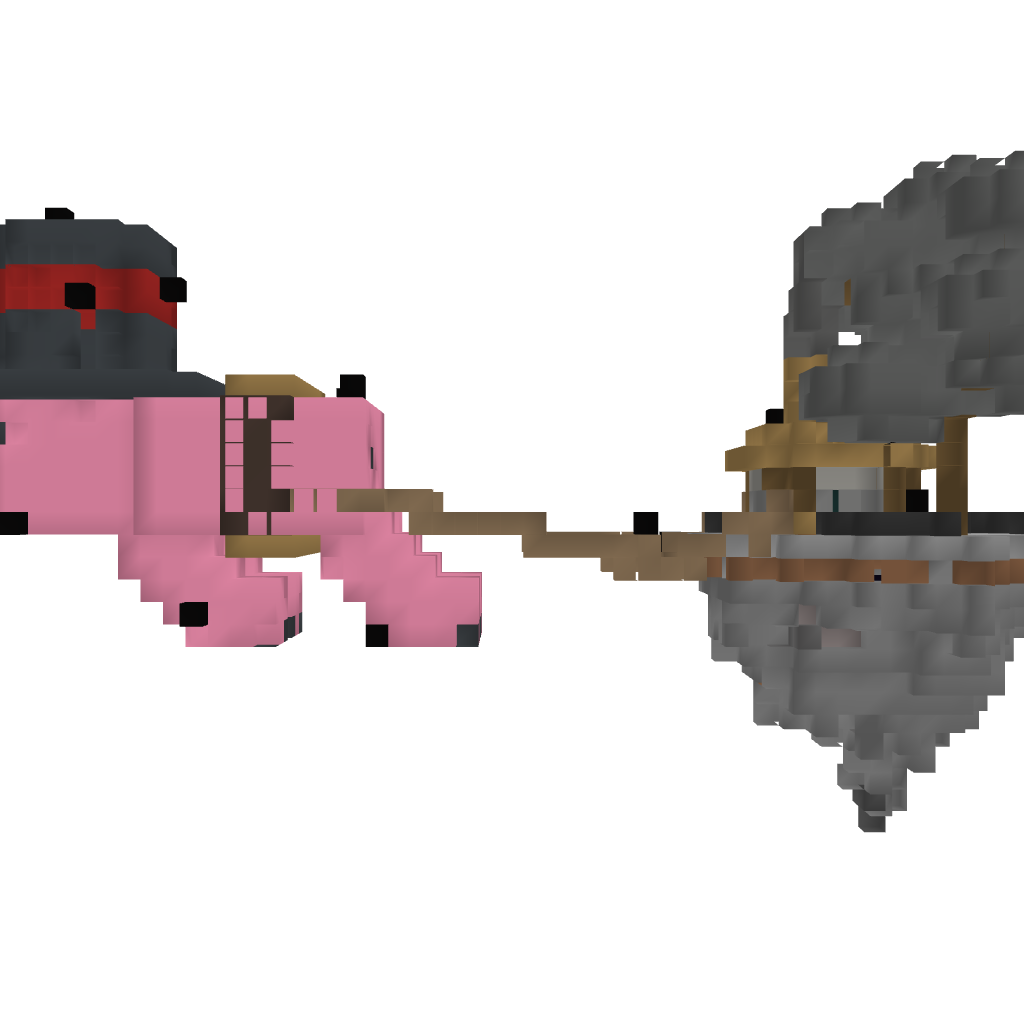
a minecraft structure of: Flying Pig